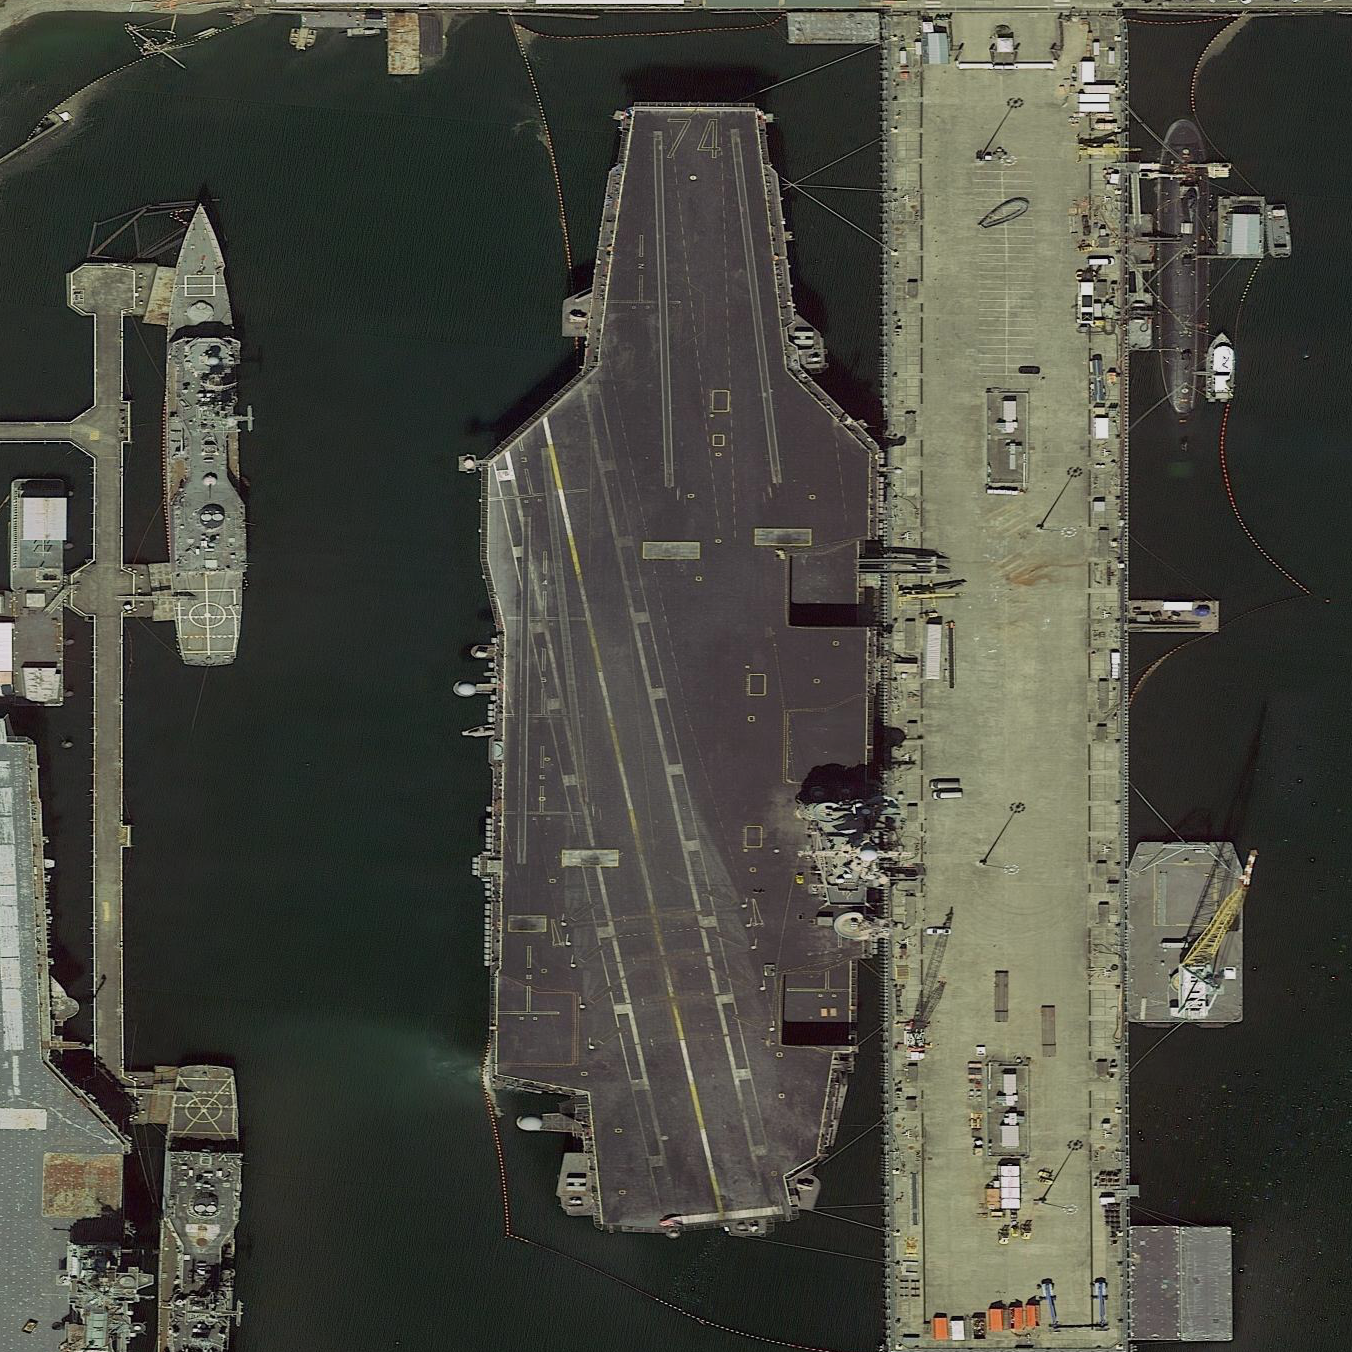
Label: aircraft_carrier